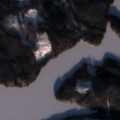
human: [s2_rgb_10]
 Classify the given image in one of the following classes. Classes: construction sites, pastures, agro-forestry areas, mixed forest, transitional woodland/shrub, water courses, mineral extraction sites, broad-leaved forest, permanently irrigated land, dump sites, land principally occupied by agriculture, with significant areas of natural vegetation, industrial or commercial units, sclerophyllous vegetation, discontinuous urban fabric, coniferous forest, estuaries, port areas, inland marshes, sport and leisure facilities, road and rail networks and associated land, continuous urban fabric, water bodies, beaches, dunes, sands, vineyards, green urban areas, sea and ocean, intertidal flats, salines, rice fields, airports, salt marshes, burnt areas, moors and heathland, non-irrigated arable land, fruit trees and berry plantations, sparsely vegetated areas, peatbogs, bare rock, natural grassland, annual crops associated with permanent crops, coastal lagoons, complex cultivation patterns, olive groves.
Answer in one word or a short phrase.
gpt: coniferous forest, mixed forest, transitional woodland/shrub, water bodies